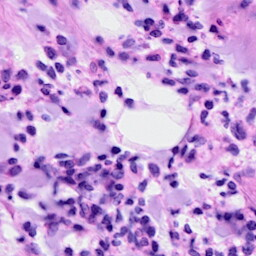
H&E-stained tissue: Breast